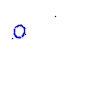
Particle: kaon